Question: I am trying to convert an array of velocity values to acceleration values. I understand that acceleration is the integral of velocity, but don't know how to acheive this. I am using MATLAB, so if anyone can offer a solution in this language, I would be very grateful! See the graph below:

The yellow line plots the velocity and the vertical dotted lines show the peaks and troughs of that waveform (peaks and troughs found using <URL>. The green horizontal stuff in the middle is unrelated to this question.
What I am trying to isolate is the steepest part of the large downward slopes on the curve above. Can anyone offer any advice on how to calculate this?
P.S. I am aware that quad() is the function used to integrate in MATLAB but don't know how to implement it in this situation.
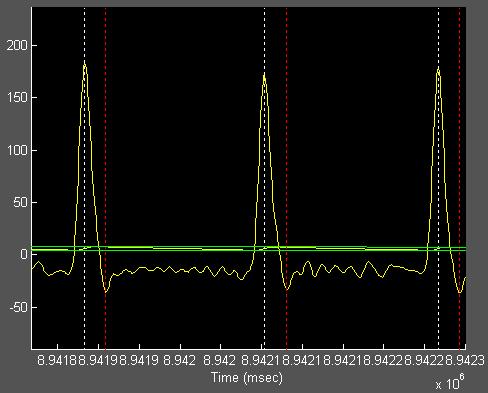
Answer: Acceleration is a of velocity.
If your velocity values are stored in 'v', you can get a quick numerical derivative of 'v' with
'''
a = diff(v)
'''
Be aware that if 'v' is a real rather than synthetic signal, 'a' is likely to be pretty noisy, so some smoothing may be in order, depending on how you're going to use it.